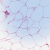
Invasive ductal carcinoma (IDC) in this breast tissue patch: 0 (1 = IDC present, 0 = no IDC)